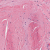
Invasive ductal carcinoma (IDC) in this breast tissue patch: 1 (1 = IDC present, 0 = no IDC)